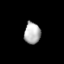
Tissue: lung
Cell type: Epithelial cells
Senescence score: 0.2318
Nuclear area (px): 343
Mean DAPI intensity: 178.522